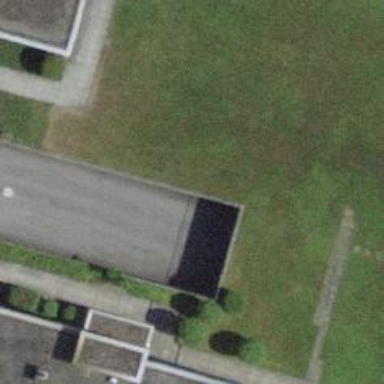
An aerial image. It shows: Parking entrance.